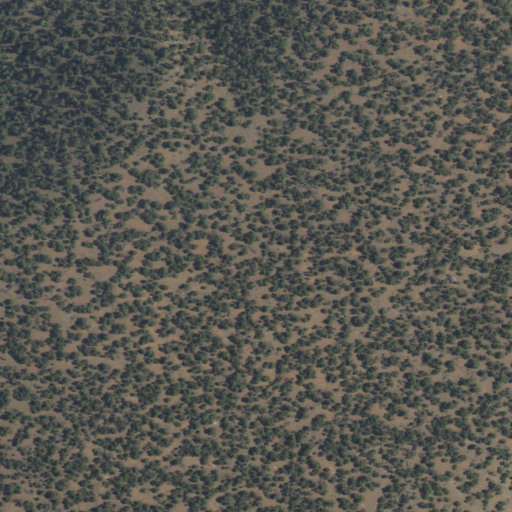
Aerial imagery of mountain in New Mexico named Largo Mesa containing only evergreen forest